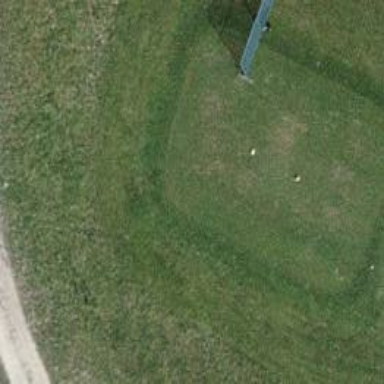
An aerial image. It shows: Grass area designated as golf tee.